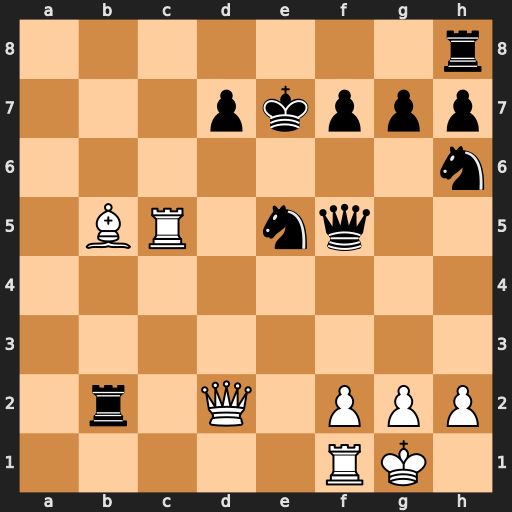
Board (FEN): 7r/3pkppp/7n/1BR1nq2/8/8/1r1Q1PPP/5RK1
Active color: w
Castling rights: -
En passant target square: -
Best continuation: Qxb2 Nf3+ gxf3 Qxc5 Re1+